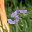
Label: 5